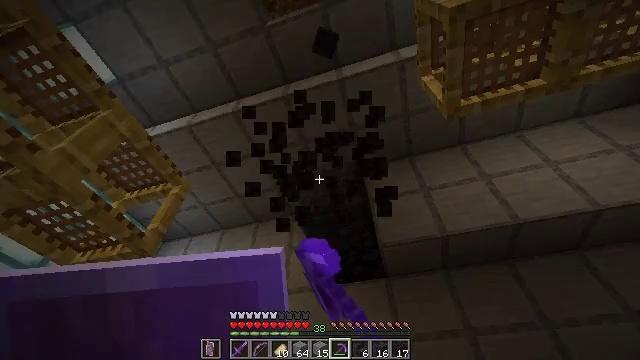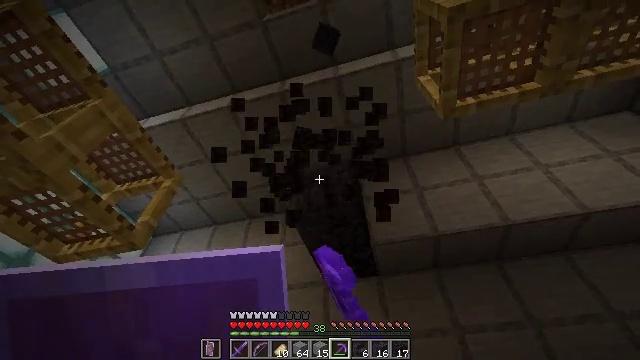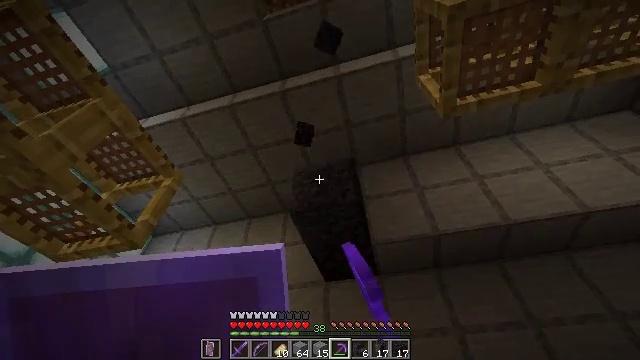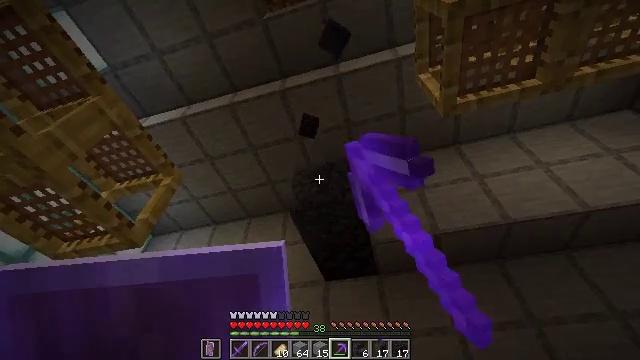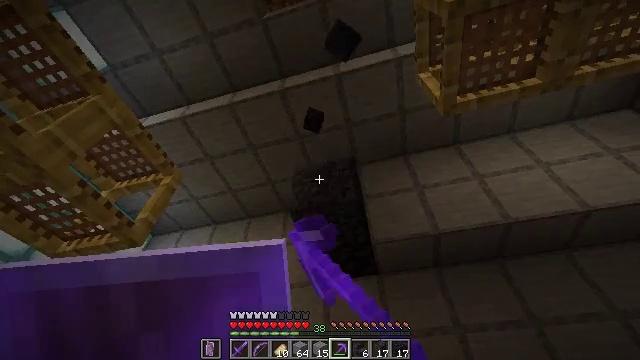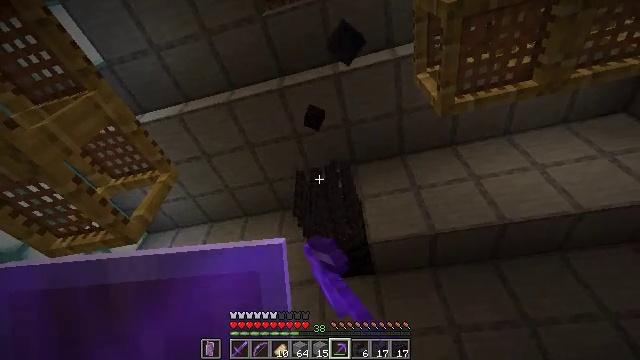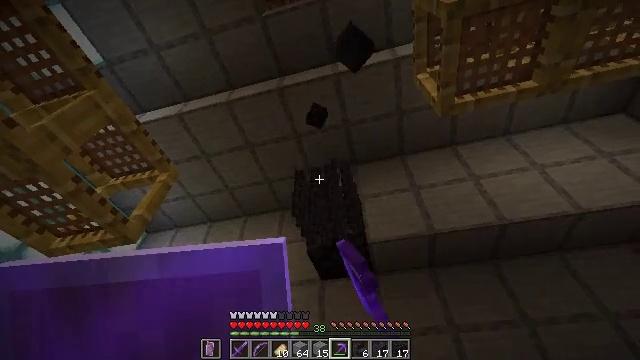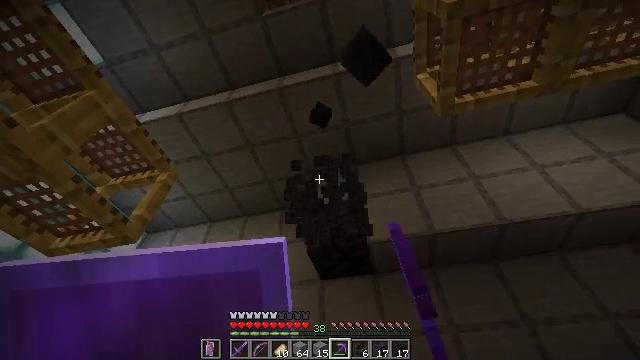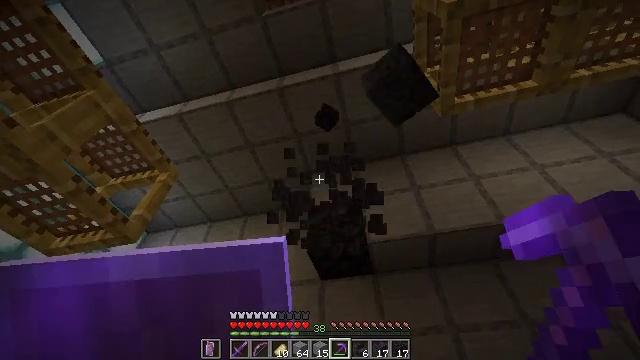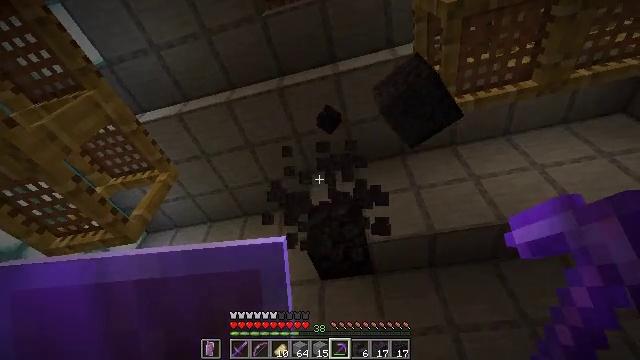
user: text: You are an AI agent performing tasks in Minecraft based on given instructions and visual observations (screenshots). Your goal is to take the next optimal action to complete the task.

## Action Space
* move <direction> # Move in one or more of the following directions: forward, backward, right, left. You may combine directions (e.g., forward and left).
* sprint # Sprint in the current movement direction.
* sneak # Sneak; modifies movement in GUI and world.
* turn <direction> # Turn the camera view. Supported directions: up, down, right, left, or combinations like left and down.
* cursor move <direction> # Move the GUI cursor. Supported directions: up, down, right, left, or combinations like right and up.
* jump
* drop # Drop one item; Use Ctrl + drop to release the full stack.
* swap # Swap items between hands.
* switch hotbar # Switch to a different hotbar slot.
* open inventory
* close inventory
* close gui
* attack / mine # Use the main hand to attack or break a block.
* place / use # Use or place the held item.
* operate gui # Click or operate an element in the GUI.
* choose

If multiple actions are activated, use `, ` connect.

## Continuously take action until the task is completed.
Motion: motion action
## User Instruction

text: Gather polished blackstone for building.
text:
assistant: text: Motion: turn right, attack / mine
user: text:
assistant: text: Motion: attack / mine
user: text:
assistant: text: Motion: attack / mine
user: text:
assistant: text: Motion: attack / mine
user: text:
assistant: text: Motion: attack / mine
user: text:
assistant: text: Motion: attack / mine
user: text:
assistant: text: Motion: attack / mine
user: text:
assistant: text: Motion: no_op
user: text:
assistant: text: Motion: no_op
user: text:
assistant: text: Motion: no_op